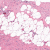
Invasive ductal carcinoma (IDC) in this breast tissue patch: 0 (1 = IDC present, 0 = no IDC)